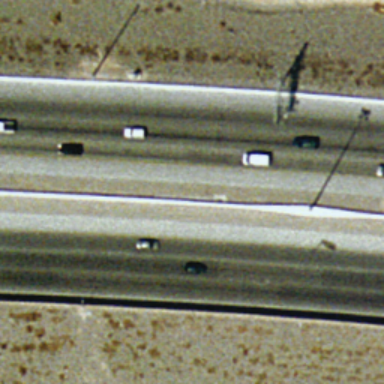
There are two straight freeways closed together .